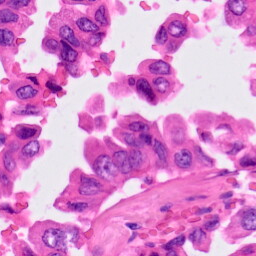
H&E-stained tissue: Lung